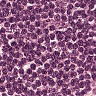
Metastatic tissue present: no